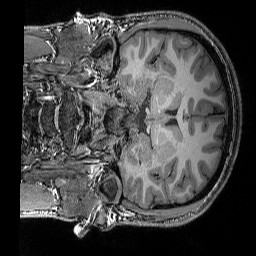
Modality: T1w
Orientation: coronal
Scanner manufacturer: siemens
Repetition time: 2.25 s
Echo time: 0.00418 s